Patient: sex F, age 65
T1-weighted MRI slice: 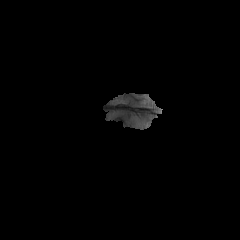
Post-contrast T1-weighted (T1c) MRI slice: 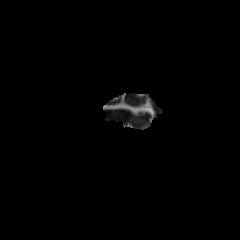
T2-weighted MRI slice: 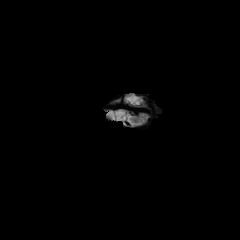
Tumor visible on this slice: no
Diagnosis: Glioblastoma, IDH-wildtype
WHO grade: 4